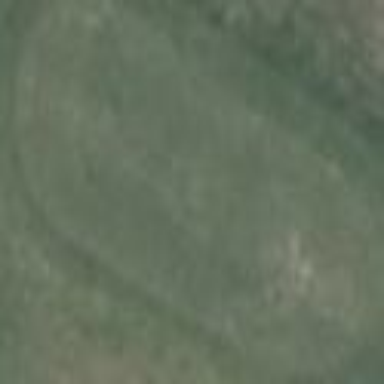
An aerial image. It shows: Golf tee.